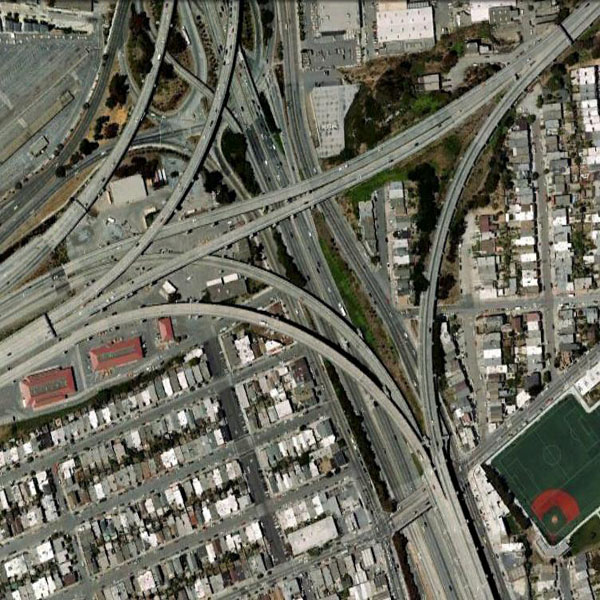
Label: Viaduct